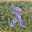
Label: 8